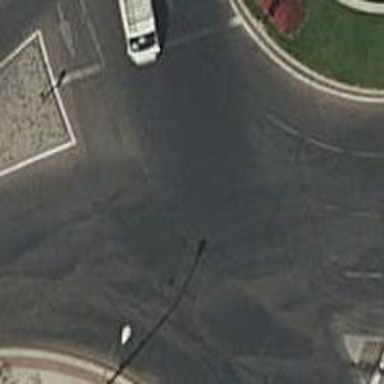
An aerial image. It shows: Road with traffic signals.